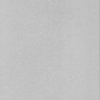
Label: dusty